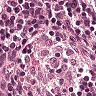
Metastatic tissue present: no